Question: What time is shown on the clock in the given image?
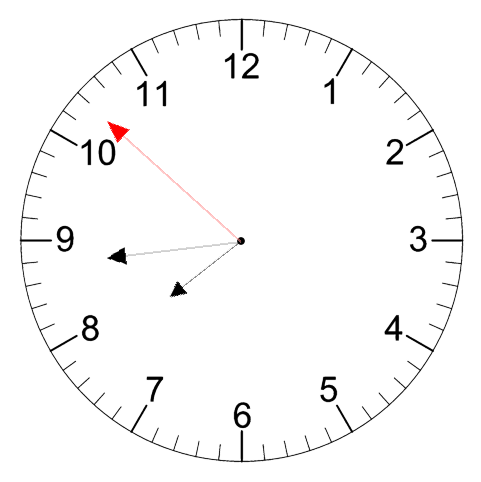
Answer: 07:43:52